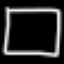
Label: square